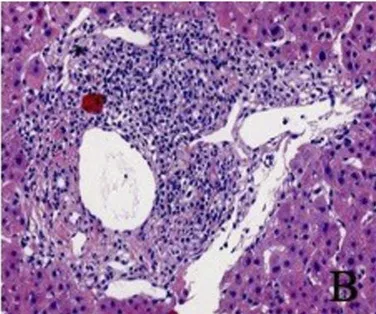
Mainly lymphocytes in the portal area.
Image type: pathology (h&e)